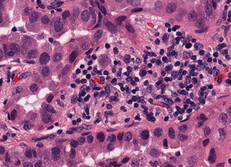
Tumor epithelial tissue: yes
Tumor-associated stroma tissue: yes
Normal tissue: no